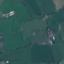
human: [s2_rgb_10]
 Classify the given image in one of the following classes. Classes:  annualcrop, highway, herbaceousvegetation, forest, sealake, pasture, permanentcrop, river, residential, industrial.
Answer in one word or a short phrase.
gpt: Pasture